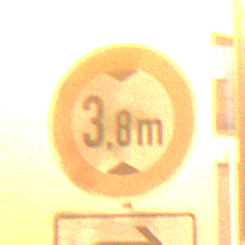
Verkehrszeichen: TatsaechlicheHoehe
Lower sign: RichtungsangabeDurchPfeile5
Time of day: Night
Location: Outdoor (Urban)
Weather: Clear
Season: NotSpecified
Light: Artificial